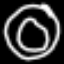
Label: donut